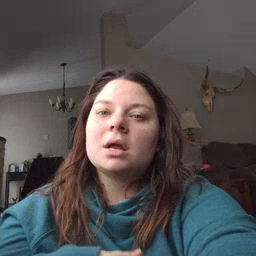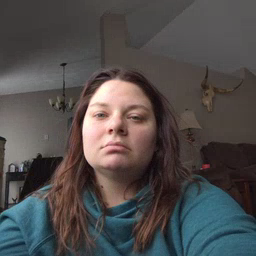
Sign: many